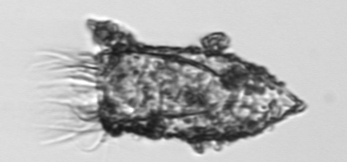
Label: Tintinnopsis